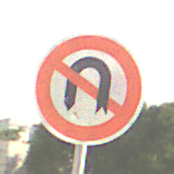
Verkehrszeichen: VerbotWenden
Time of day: MorningAfternoon
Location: Outdoor (Suburban)
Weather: Clear
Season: NotSpecified
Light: Natural